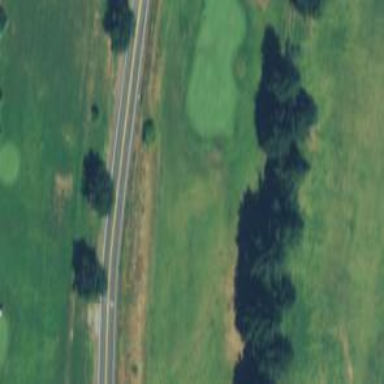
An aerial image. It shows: Well-maintained grassy area designated as golf fairway.